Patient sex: M
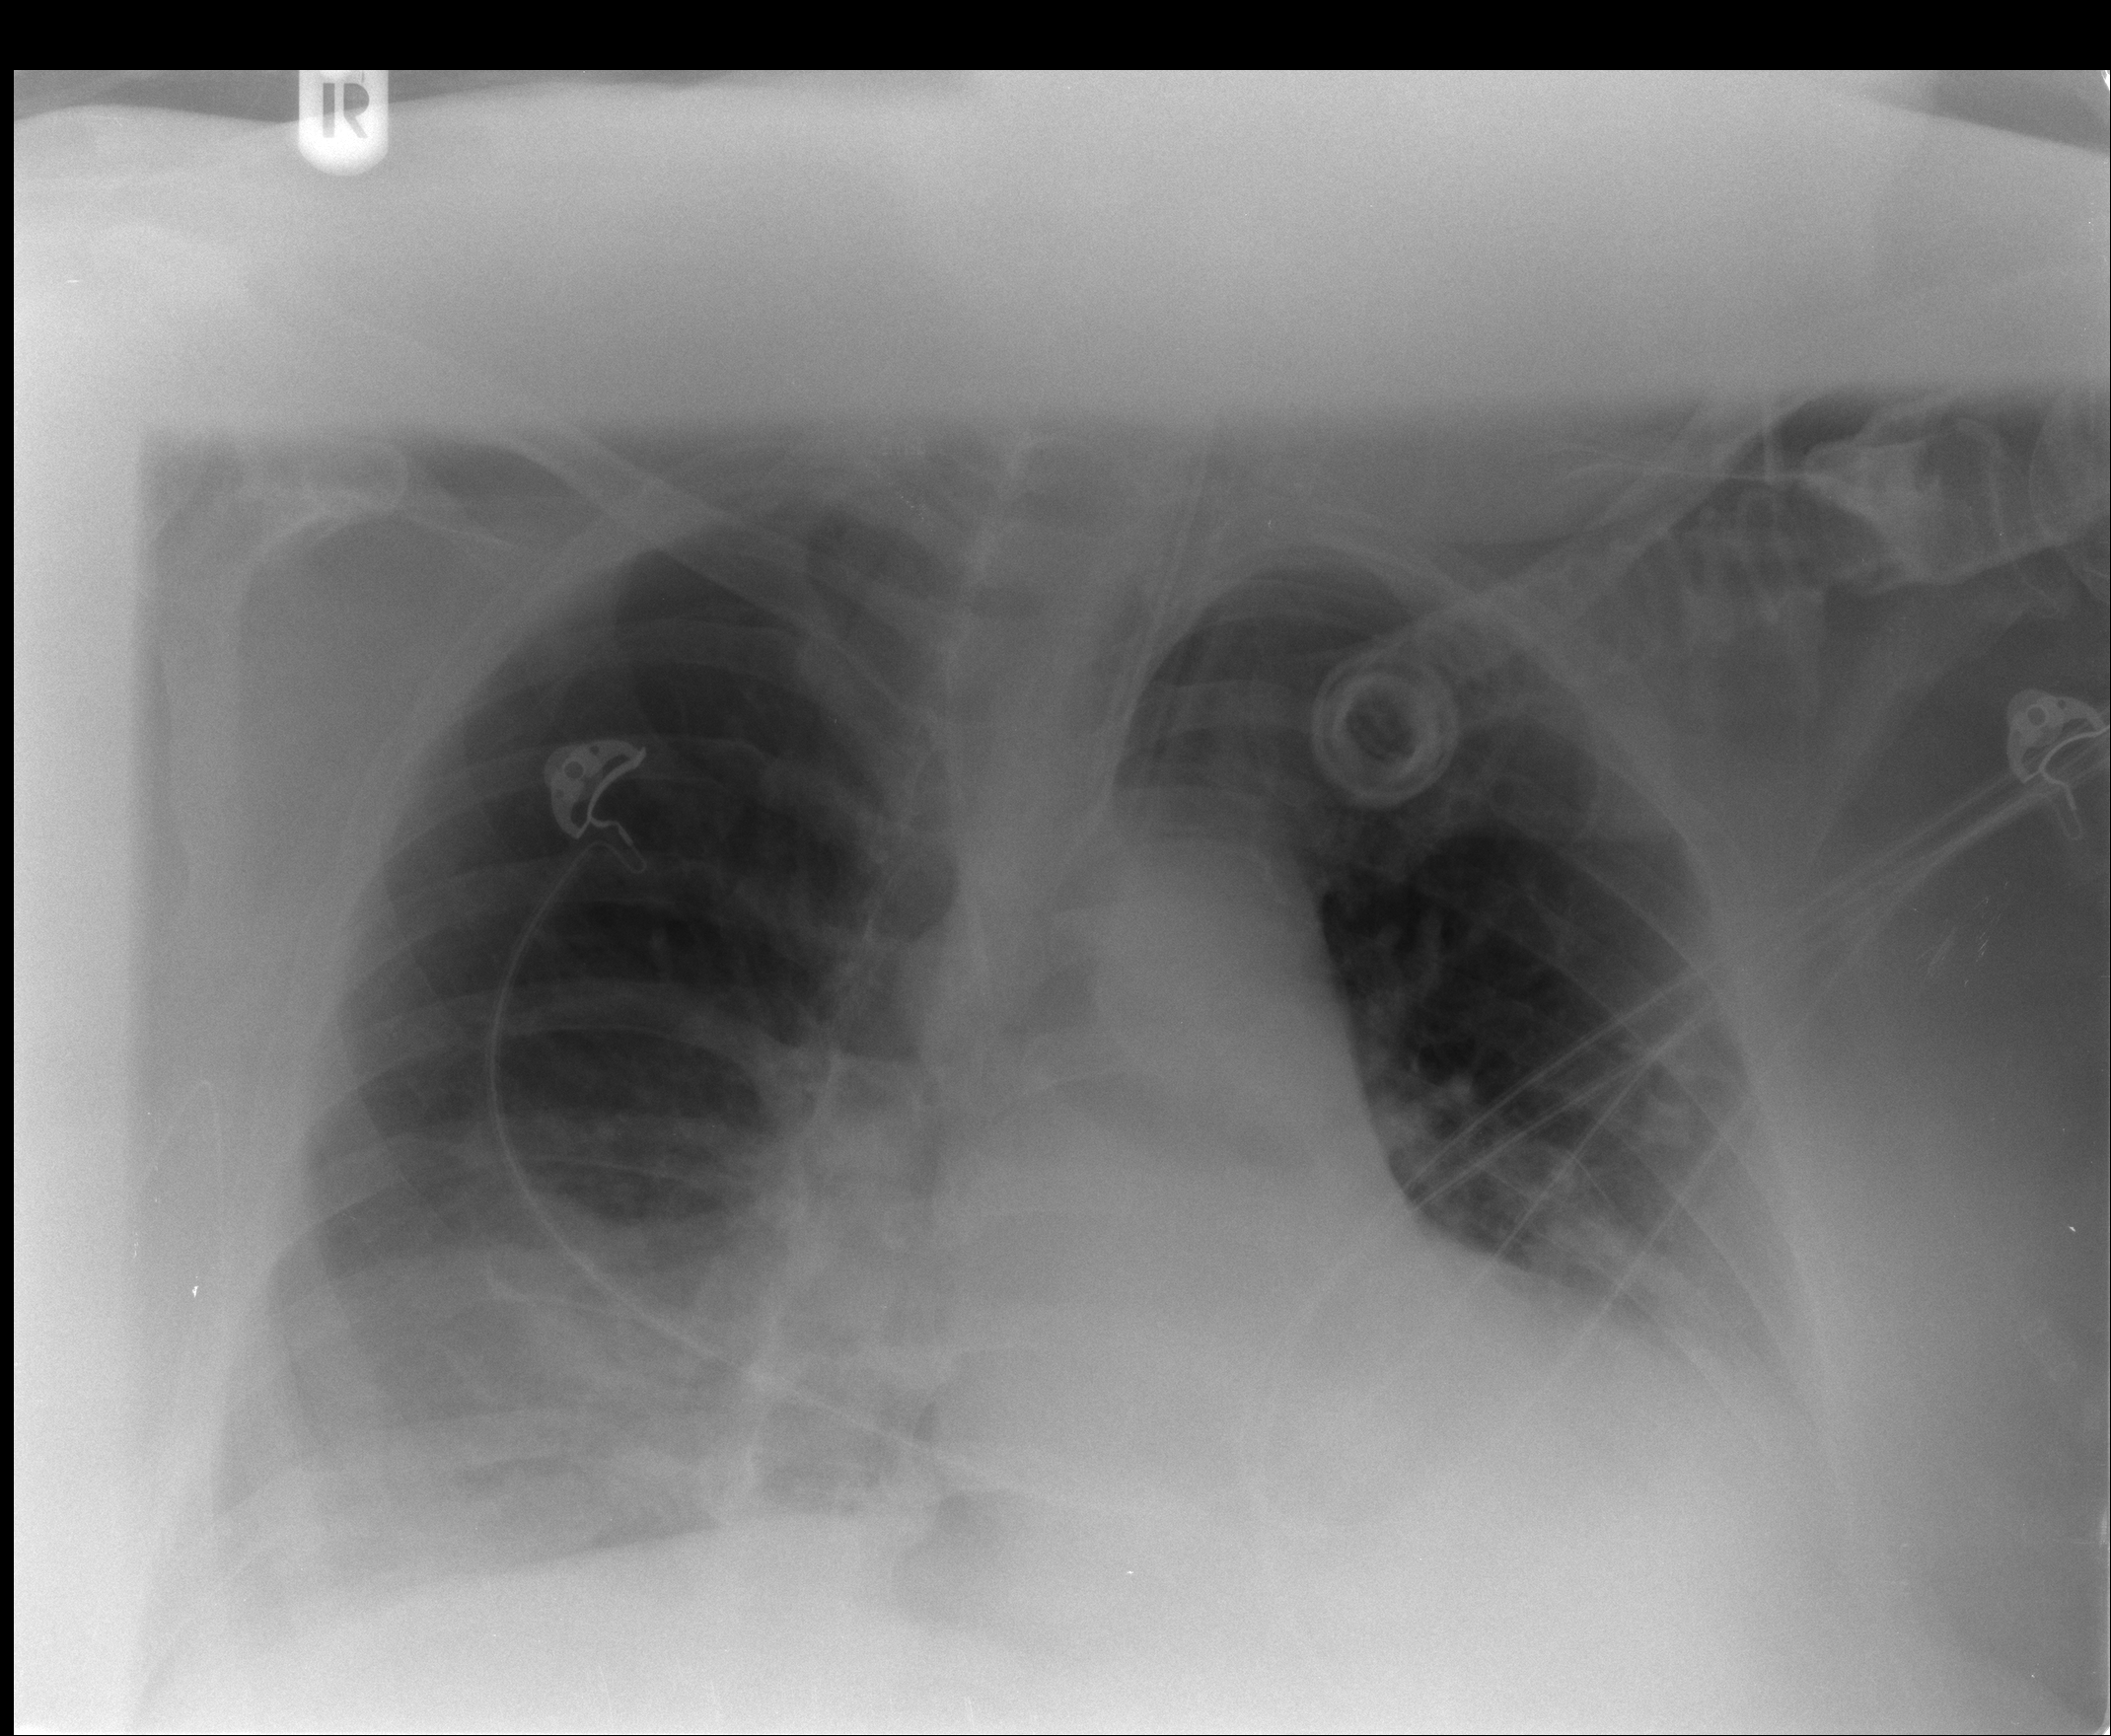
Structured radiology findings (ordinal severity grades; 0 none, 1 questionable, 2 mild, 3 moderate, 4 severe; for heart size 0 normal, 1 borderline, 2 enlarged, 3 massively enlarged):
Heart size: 2
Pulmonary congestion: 2
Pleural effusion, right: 2
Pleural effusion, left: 2
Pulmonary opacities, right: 2
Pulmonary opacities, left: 0
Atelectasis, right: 2
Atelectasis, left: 2